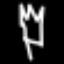
Label: fork